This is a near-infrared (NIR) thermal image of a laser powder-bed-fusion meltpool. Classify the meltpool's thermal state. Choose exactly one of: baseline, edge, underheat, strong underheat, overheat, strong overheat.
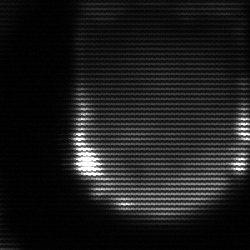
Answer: edge